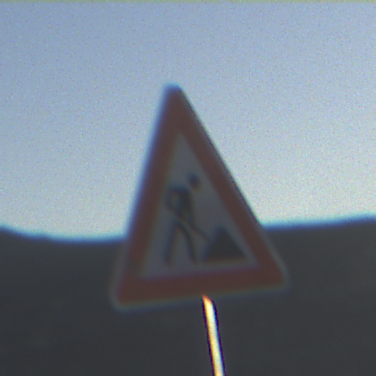
Verkehrszeichen: Arbeitsstelle
Umgebung: Outdoor, Nature
Tageszeit: SunriseSunset
Wetter: Clear
Licht: Natural
Jahreszeit: NotSpecified
Kontrast: HighContrast